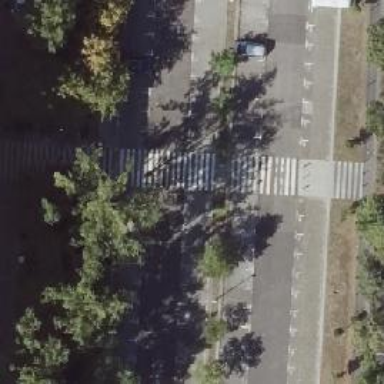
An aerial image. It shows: Marked crossing with zebra stripes on the road.